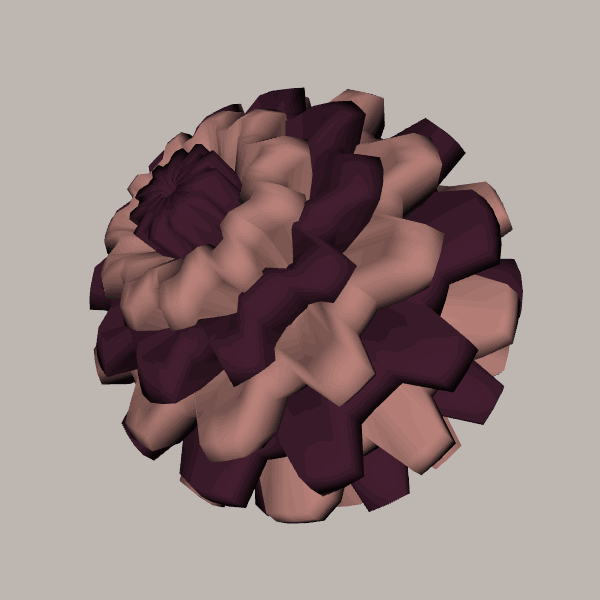
Background: light